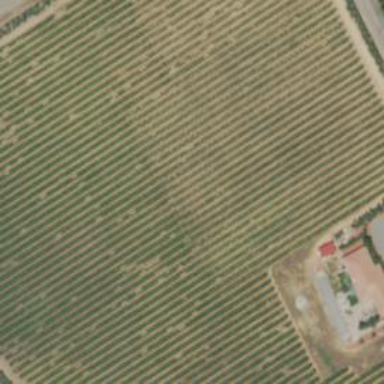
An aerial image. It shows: Vineyard growing wine grapes.